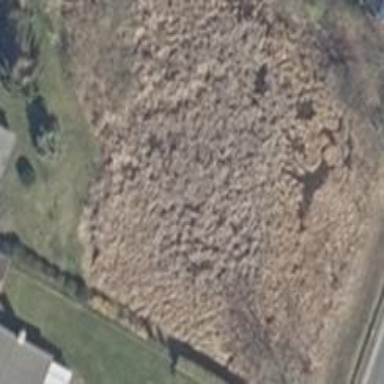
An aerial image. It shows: Reedbed in wetland area.